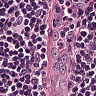
Metastatic tissue present: no